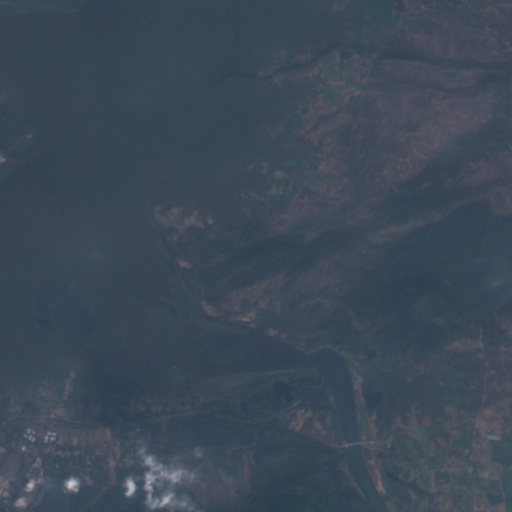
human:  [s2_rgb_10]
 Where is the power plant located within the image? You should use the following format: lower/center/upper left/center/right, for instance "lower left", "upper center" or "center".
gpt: The power plant is located in the lower left of the image.
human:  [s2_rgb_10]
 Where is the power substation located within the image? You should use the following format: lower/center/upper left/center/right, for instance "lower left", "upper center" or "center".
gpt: The power substation is located in the lower left of the image.
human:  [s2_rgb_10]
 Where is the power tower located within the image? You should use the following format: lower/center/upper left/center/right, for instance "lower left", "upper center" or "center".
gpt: The power tower is located in the lower of the image.
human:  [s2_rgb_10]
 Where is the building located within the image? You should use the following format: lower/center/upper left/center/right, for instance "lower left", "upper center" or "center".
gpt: There is no building in the image.